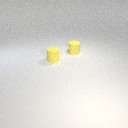
small yellow rubber cylinder behind small yellow rubber cylinder